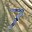
Label: 7